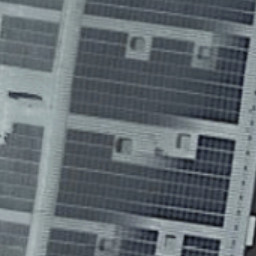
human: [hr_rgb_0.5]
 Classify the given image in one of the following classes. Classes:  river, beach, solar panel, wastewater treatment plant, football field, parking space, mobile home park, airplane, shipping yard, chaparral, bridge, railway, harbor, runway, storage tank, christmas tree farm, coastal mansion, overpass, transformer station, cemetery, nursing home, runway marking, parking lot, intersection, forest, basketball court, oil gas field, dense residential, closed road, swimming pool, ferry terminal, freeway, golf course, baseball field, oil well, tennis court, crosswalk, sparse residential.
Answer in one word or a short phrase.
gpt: solar panel